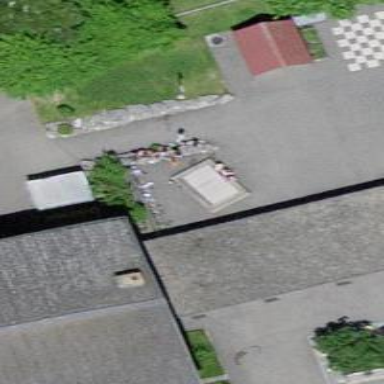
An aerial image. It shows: View of roof of building.